Question: Is it possible to have a fluent scroll in ListBox? I mean, so you can also scroll through item content, not through items as whole.
'''
<ListBox Height="59" ScrollViewer.CanContentScroll="True" Grid.Row="2" ScrollViewer.VerticalScrollBarVisibility="Visible" />
'''
As you can see on the picture, first item is far too large, but I still can't scroll through its content.

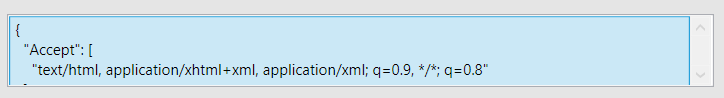
Answer: You can set 'ScrollViewer.CanContentScroll="False"' to enable scrolling by pixels. Setting it to 'True' (the default) enables scrolling by , so scrolling down by a single "line" will attempt to bring the into view. That can cause you to jump past parts of the current item if it doesn't fit entirely within the viewport, which sounds exactly like what is happening.